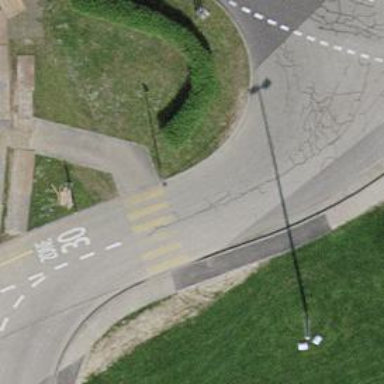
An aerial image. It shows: Marked road crossing.